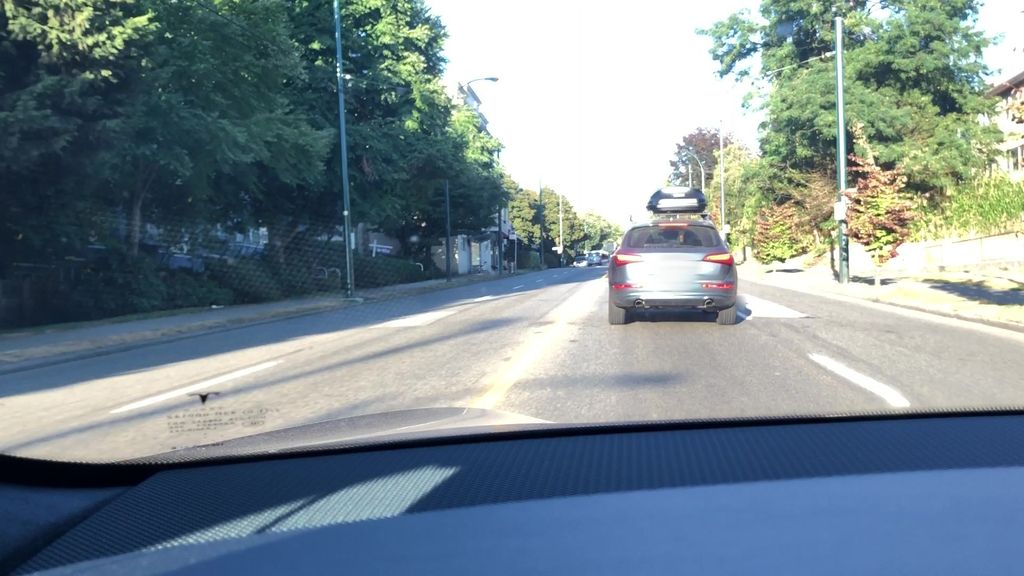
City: vancouver